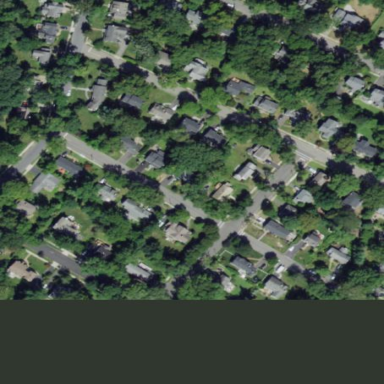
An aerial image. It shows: Charming neighbourhood.